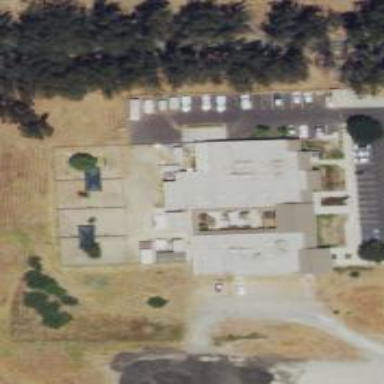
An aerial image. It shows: Animal shelter.